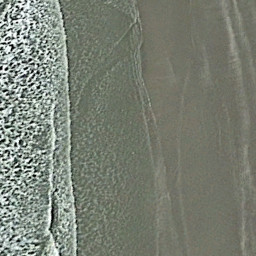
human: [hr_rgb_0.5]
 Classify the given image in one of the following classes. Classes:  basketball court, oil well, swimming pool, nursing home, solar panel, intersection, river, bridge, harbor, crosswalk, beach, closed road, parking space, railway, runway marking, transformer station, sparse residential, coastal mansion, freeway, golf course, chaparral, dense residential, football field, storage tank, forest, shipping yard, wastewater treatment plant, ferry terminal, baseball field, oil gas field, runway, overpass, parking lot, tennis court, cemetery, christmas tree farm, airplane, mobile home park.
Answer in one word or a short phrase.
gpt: beach